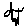
Label: bird